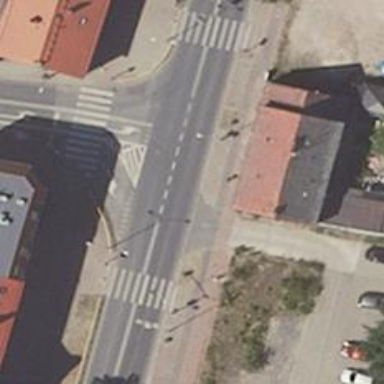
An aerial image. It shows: Road with traffic signals.